Field crop: maize
Growth stage: 1
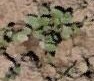
Species: convolvulus